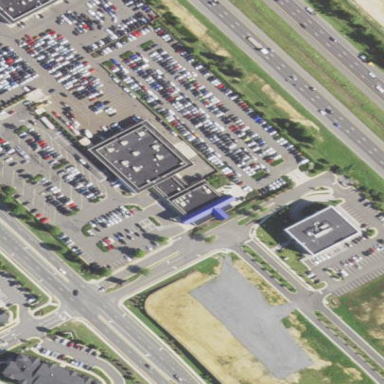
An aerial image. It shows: Building housing car shop.